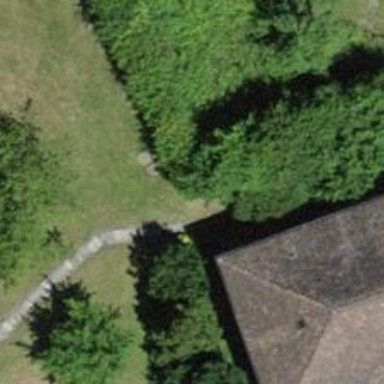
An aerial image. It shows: Hedge acting as barrier.